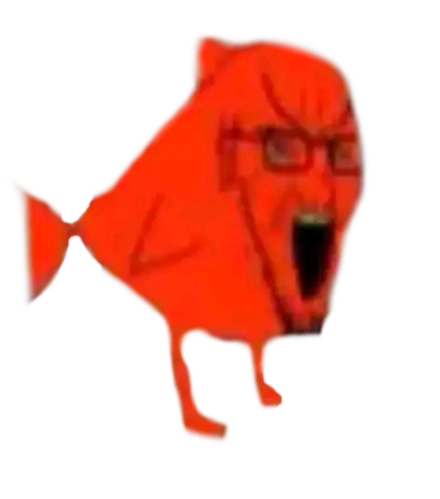
Label: 5_Soyjak